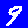
Digit: 9